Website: apple
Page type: address-validator
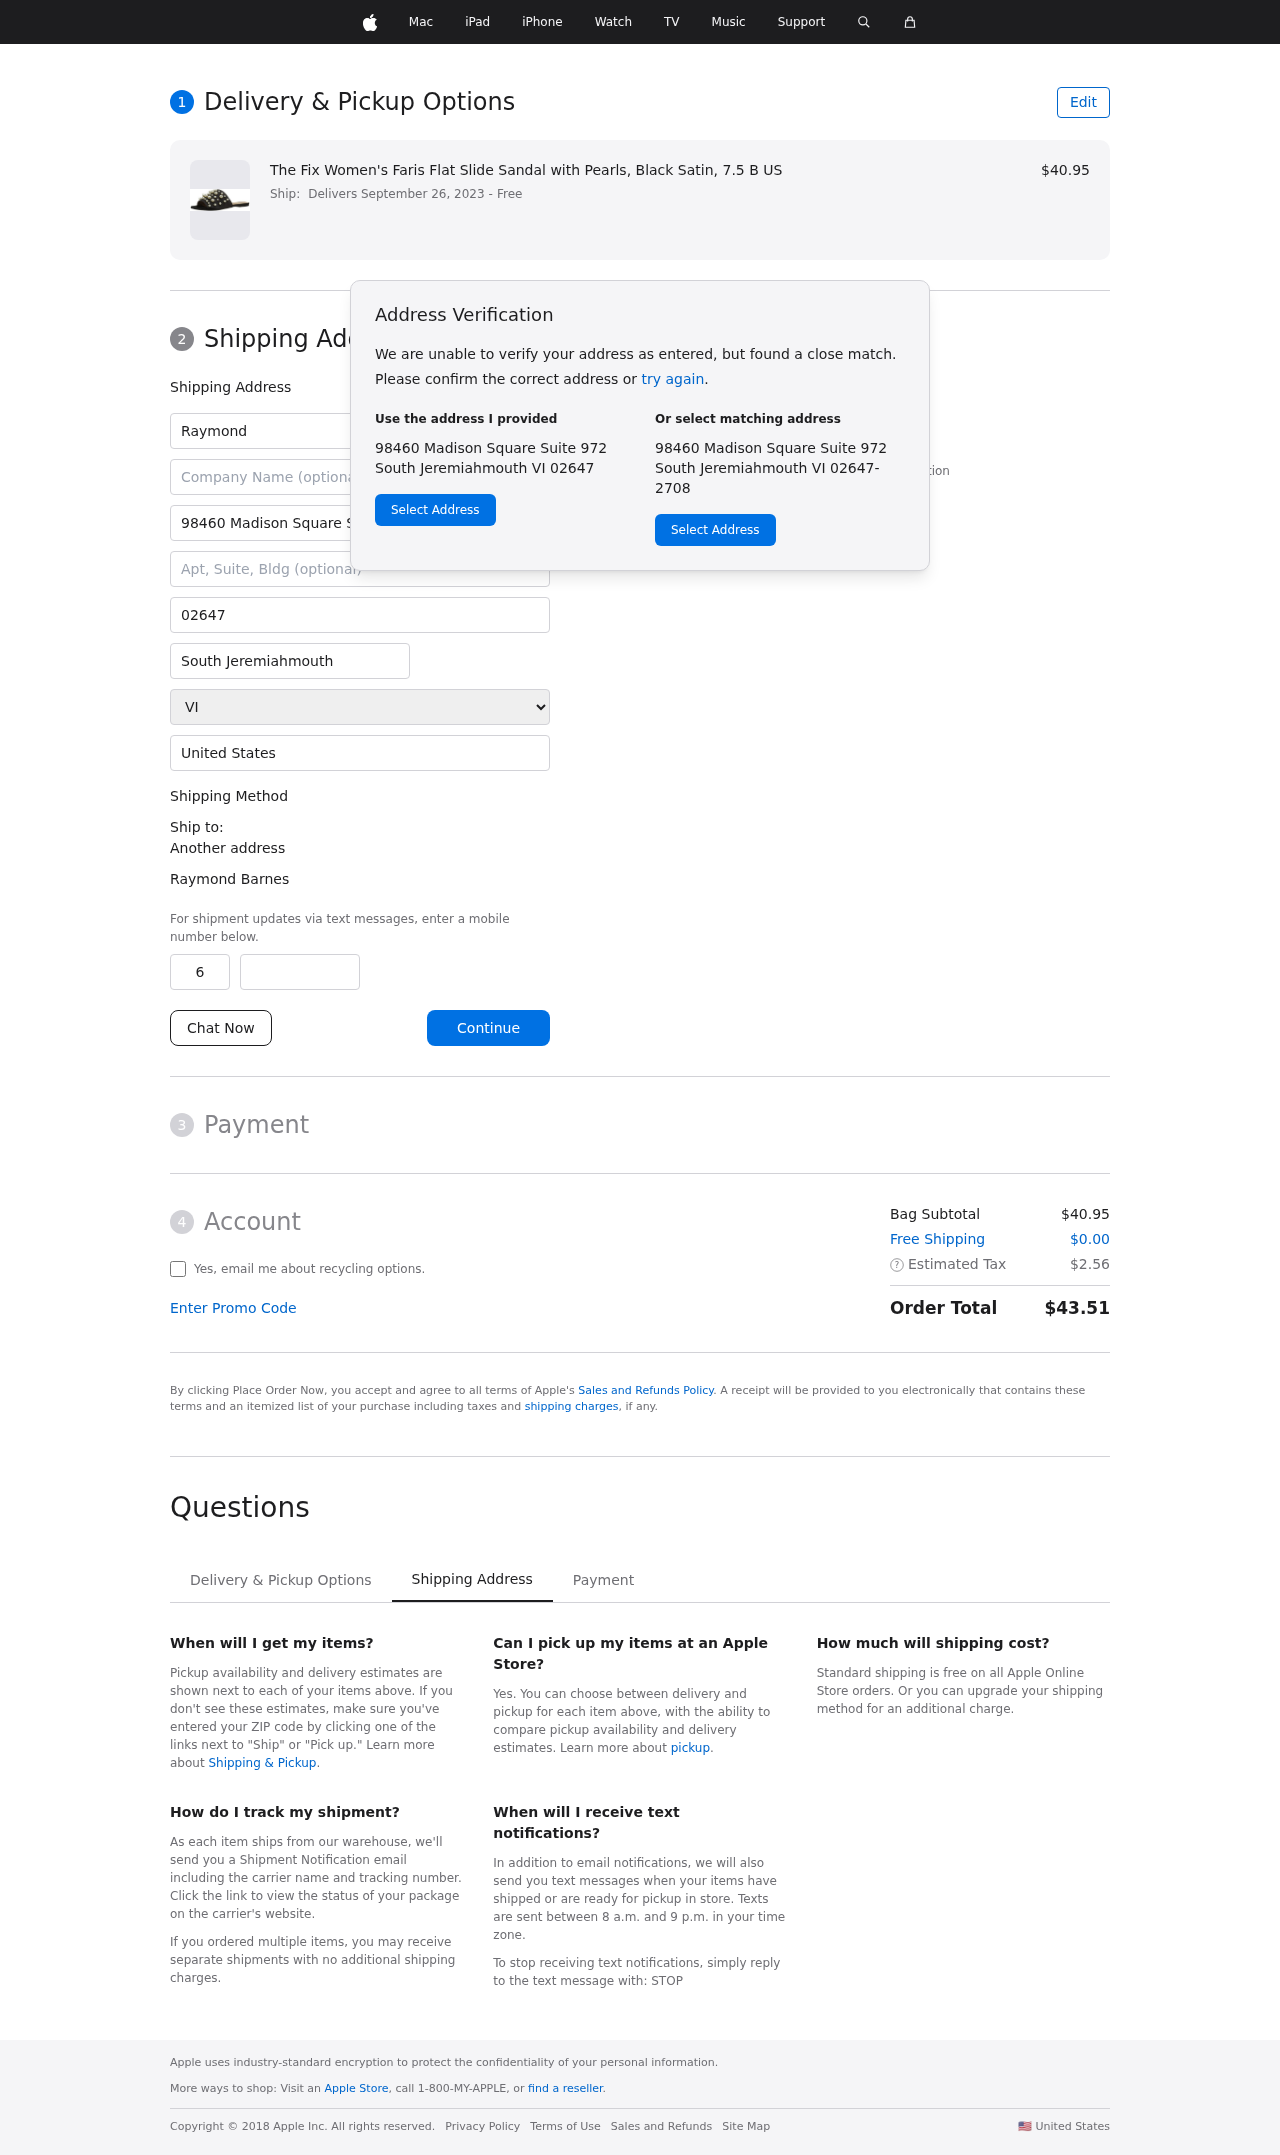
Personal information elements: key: PII_CITY
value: South Jeremiahmouth
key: PII_COUNTRY
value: United States
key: PII_FIRSTNAME
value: Raymond
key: PII_FULLNAME
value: Raymond Barnes
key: PII_LASTNAME
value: Barnes
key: PII_PHONE_AREA
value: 651
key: PII_PHONE_SUFFIX
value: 6145
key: PII_POSTCODE
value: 02647
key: PII_STATE
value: VI
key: PII_STREET
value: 98460 Madison Square Suite 972
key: PII_CITY_STATE_ZIP
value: South Jeremiahmouth VI 02647
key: PII_STATE_ABBR
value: VI
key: PII_POSTCODE_FULL
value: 02647
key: PII_POSTCODE_NUMERIC
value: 2647
Product elements: key: PRODUCT1_NAME
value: The Fix Women's Faris Flat Slide Sandal with Pearls, Black Satin, 7.5 B US
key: PRODUCT1_PRICE
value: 40.95
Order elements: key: ORDER_DELIVERY_DATE
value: Delivers September 26, 2023
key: ORDER_SUBTOTAL
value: $40.95
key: ORDER_SHIPPING_COST
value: $0.00
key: ORDER_TAX
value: $2.56
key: ORDER_TOTAL
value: $43.51